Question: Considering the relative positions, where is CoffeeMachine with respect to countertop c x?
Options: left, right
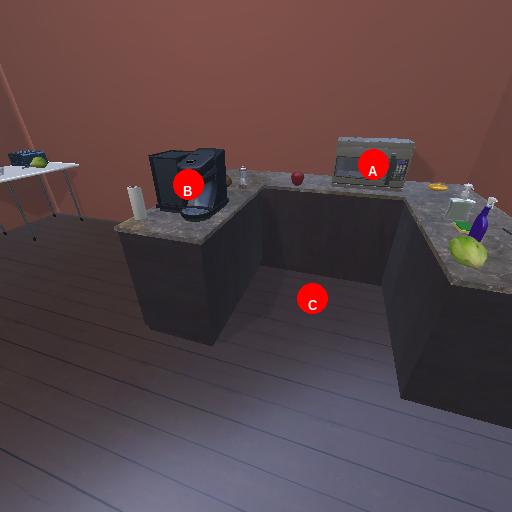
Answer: left